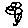
Label: flower